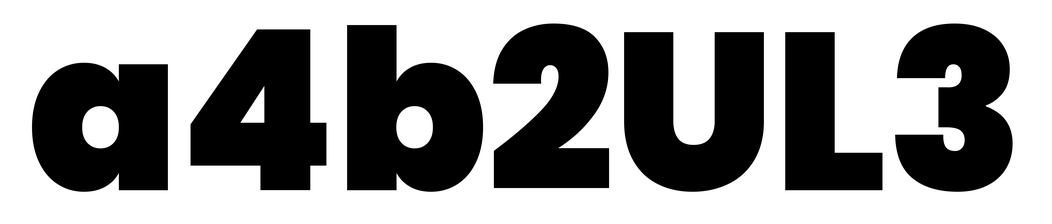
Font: Poppins-Black